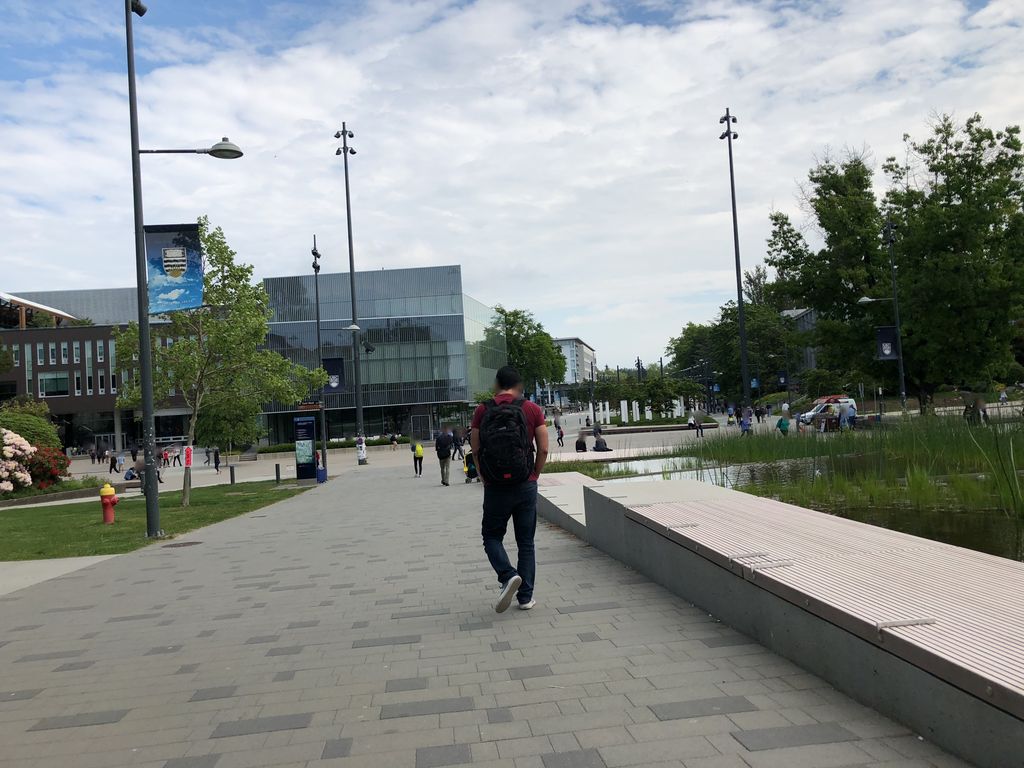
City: vancouver